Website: crate-barrel
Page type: receipt
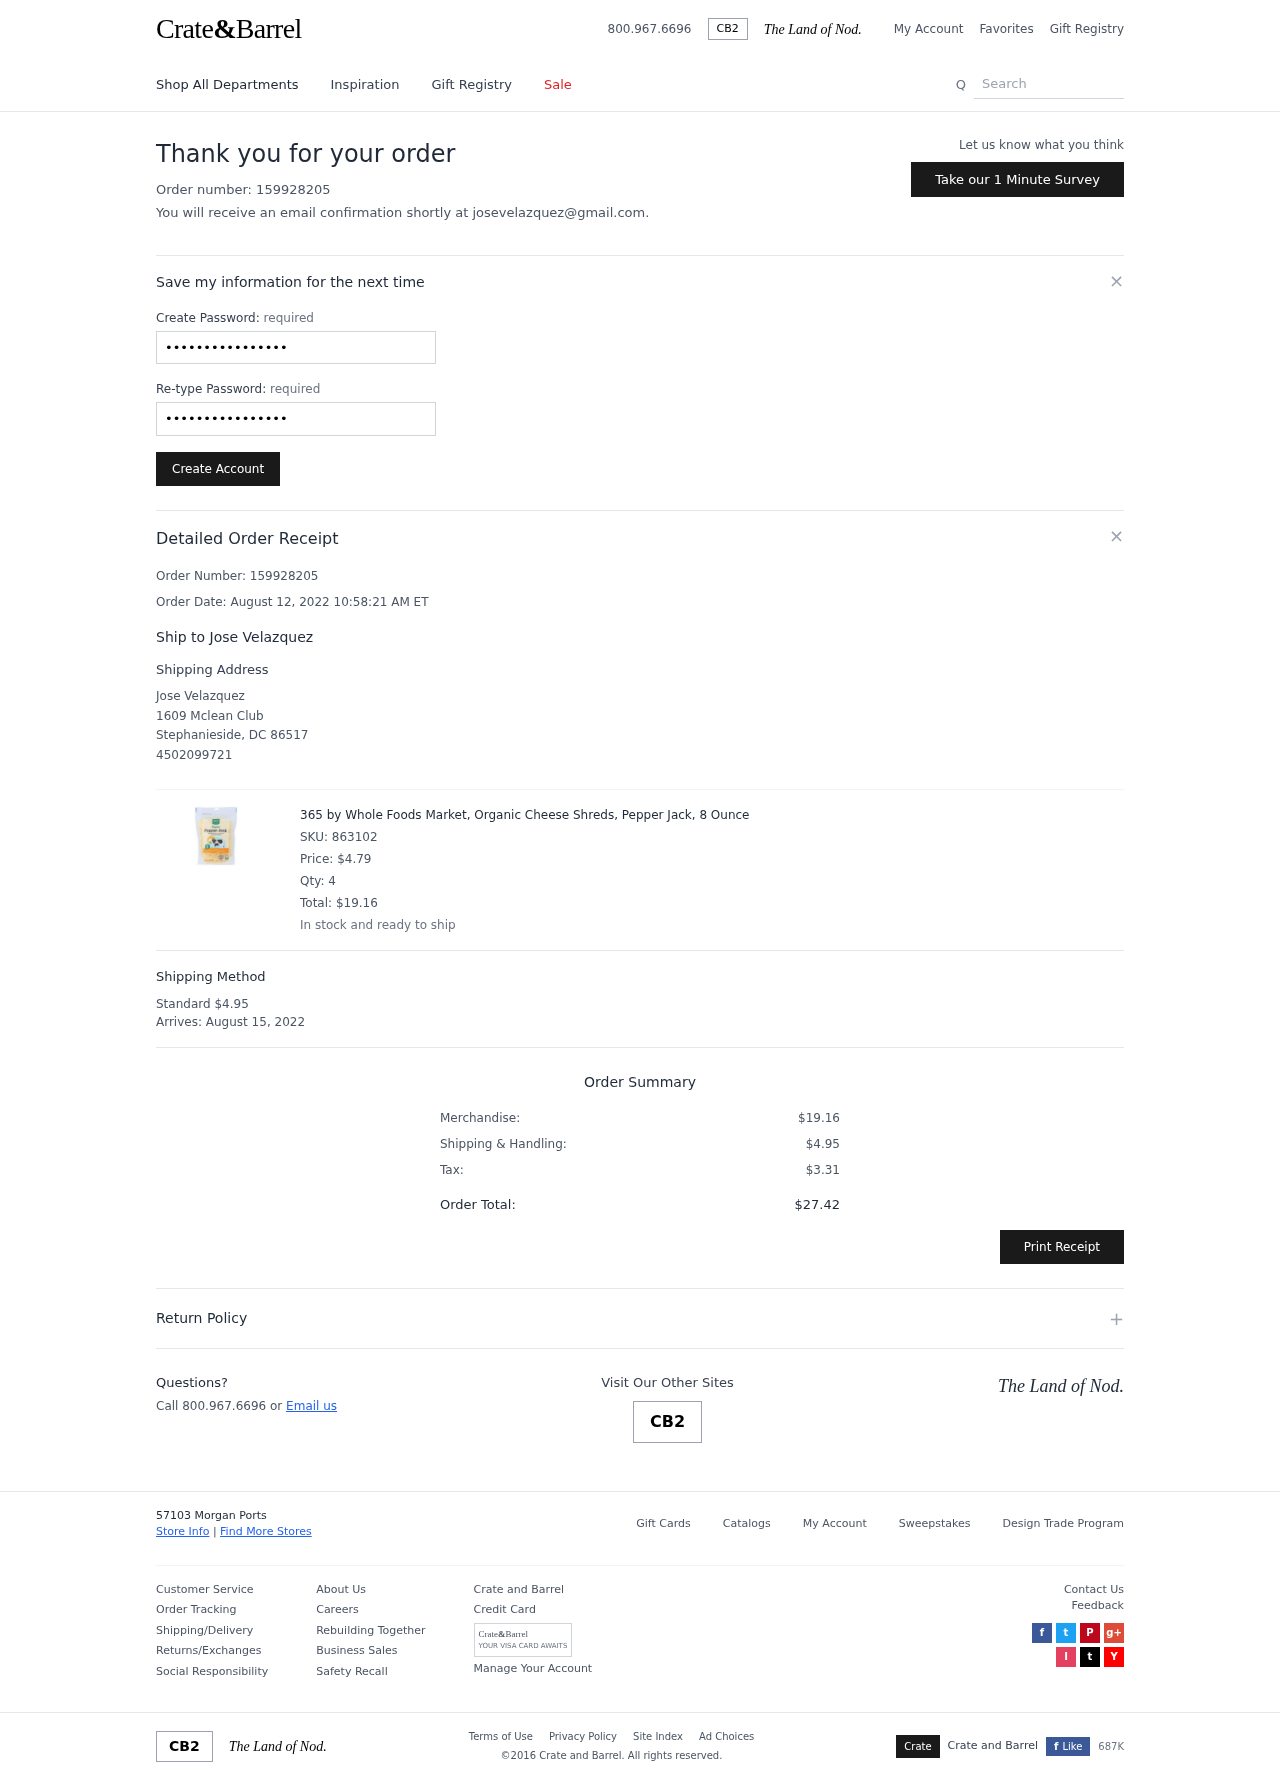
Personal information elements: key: PII_CITY
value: Stephanieside
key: PII_EMAIL
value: josevelazquez@gmail.com
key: PII_FULLNAME
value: Jose Velazquez
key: PII_FULLNAME
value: Ship to Jose Velazquez
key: PII_PHONE
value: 4502099721
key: PII_POSTCODE
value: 86517
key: PII_STATE_ABBR
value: DC
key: PII_STREET
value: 1609 Mclean Club
Product elements: key: PRODUCT1_NAME
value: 365 by Whole Foods Market, Organic Cheese Shreds, Pepper Jack, 8 Ounce
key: PRODUCT1_PRICE
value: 4.79
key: PRODUCT1_QUANTITY
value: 4
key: PRODUCT1_SKU
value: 863102
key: PRODUCT1_TOTAL
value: $19.16
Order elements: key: ORDER_ID
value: Order Number: 159928205
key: ORDER_ID
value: Order number: 159928205
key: ORDER_DATE
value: Order Date: August 12, 2022 10:58:21 AM ET
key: ORDER_SHIPPING_COST
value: $4.95
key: ORDER_DELIVERY_DATE
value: August 15, 2022
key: ORDER_SUBTOTAL
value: $19.16
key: ORDER_TAX
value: $3.31
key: ORDER_TOTAL
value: $27.42
Search elements: key: HEADER_SEARCH
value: Search